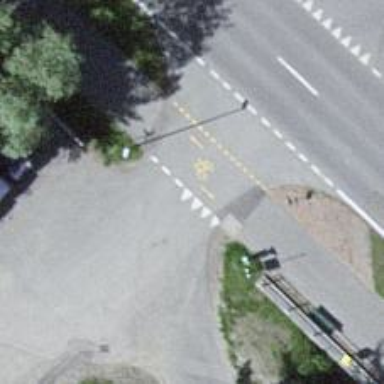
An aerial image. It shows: Bus stop with platform for public transport.